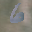
Label: 6